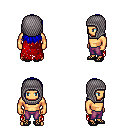
a pixel art fantasy rpg character, male body template, human, tanned skin, red tattered cape, magenta pants, blue unkempt hairstyle, chain hood, ghillies, four views (front, back, left, right), 2x2 character sprite sheet, small pixel art, hard edges, no anti-aliasing